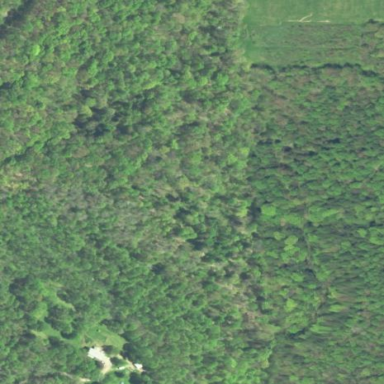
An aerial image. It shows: Mixed deciduous woodland.